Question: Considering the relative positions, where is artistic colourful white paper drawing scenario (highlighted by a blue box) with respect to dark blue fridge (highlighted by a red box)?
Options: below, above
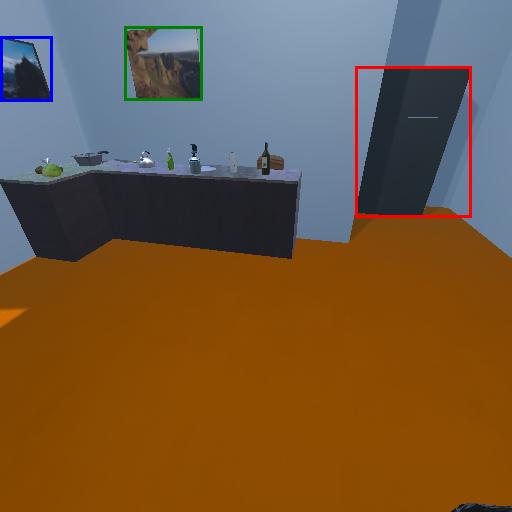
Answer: below